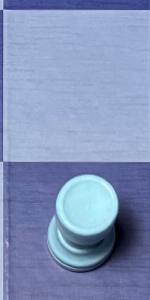
Label: Rook_White